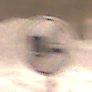
Verkehrszeichen: EndeUeberholverbotKraftfahrzeuge
Umgebung: Outdoor, Urban
Tageszeit: Night
Wetter: Overcast
Licht: Artificial
Jahreszeit: Winter
Kontrast: MediumContrast